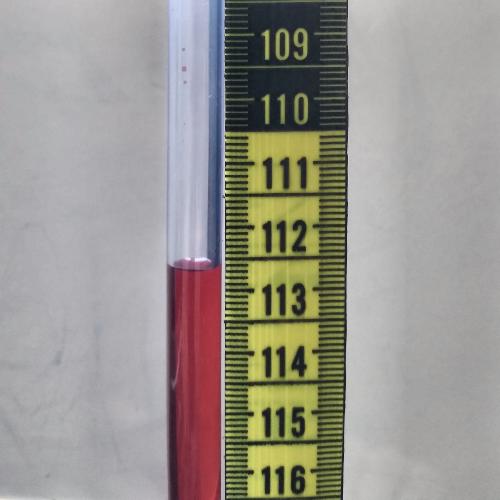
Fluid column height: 112.7 cm